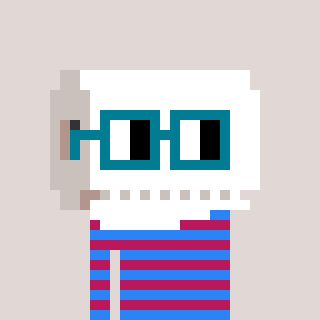
a pixel art character with square dark green glasses, a toiletpaper-full-shaped head and a darkpink-colored body on a warm background